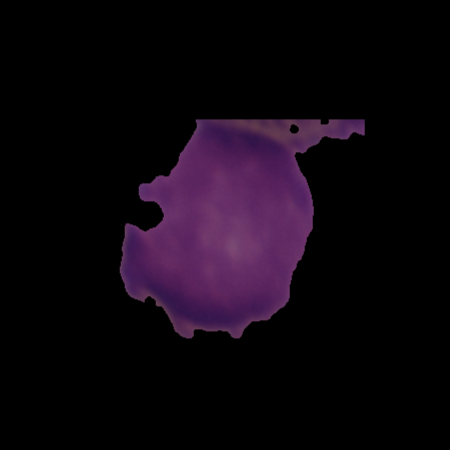
Label: healthy